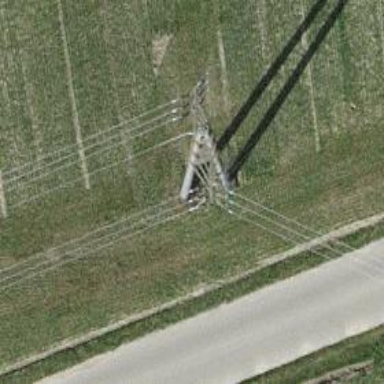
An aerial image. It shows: Three power lines with cables.